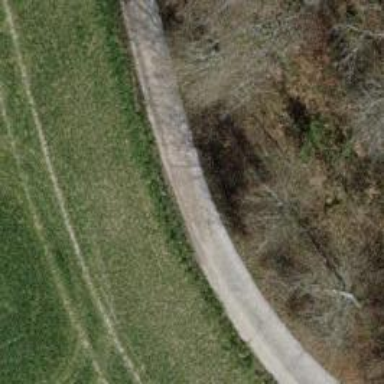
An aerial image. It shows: Unclassified road with concrete surface graded as grade1.